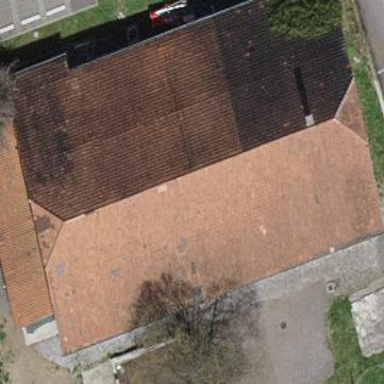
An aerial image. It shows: Building with tiled roof.